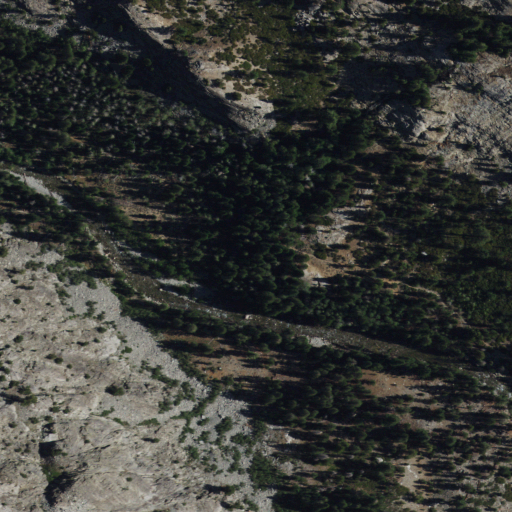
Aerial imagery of plain(s) in California named Aspen Meadow containing shrub, evergreen forest, and woody wetlands